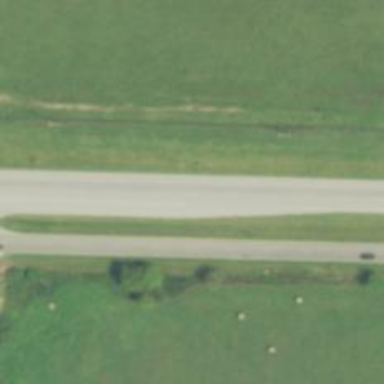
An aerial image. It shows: Secondary road that functions as expressway.